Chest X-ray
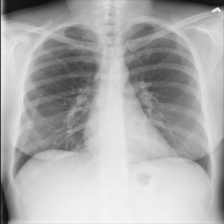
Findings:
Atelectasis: negative
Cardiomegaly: negative
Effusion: negative
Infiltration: negative
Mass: negative
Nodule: negative
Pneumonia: negative
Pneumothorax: negative
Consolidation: negative
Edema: negative
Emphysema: negative
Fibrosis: negative
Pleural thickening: negative
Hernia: negative